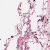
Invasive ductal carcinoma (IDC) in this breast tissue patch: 0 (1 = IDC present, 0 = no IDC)